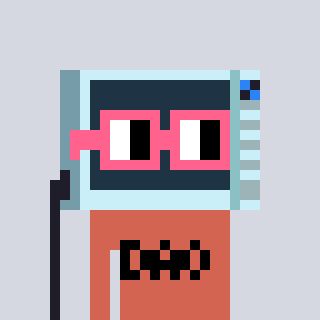
a pixel art character with square pink glasses, a microwave-shaped head and a peachy-colored body on a cool background